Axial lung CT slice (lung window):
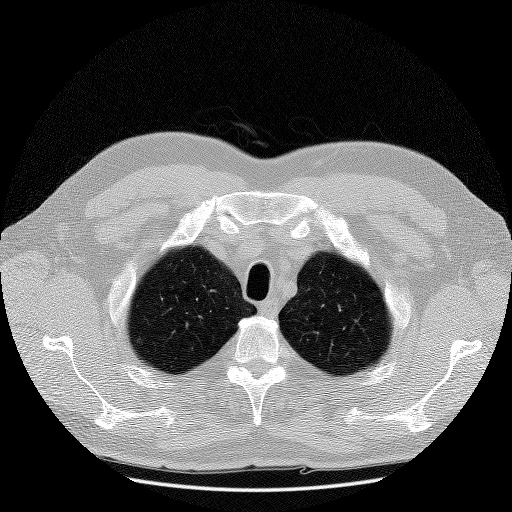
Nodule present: no